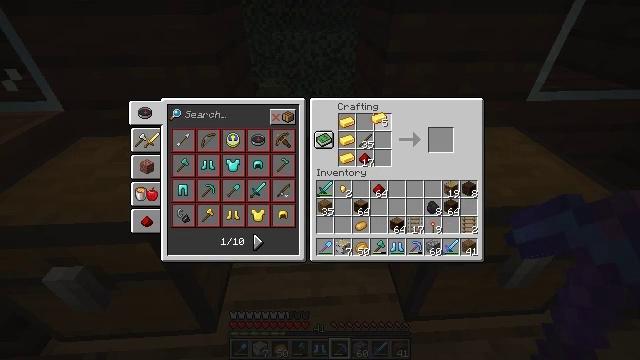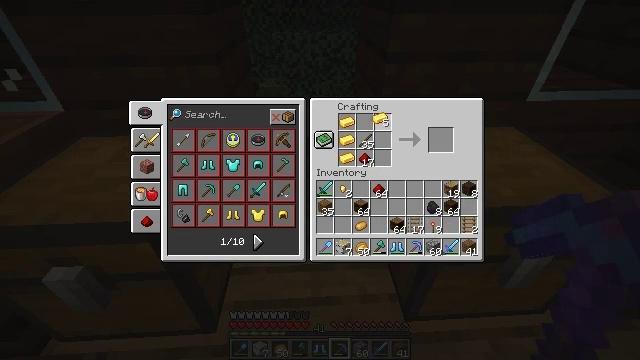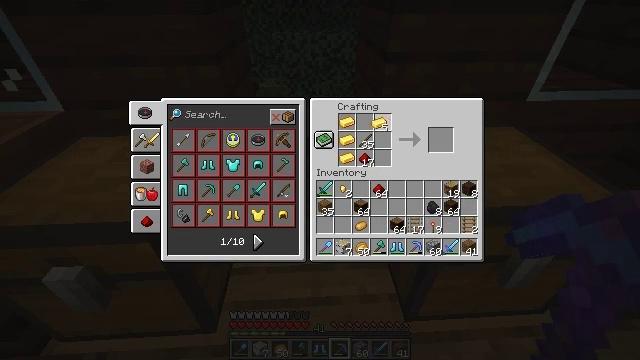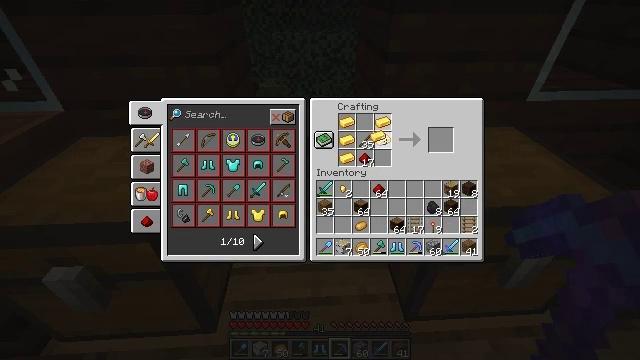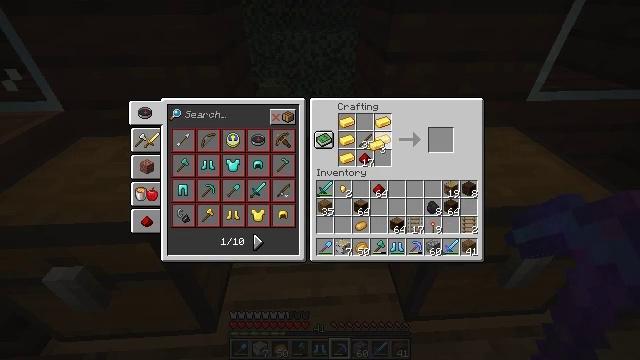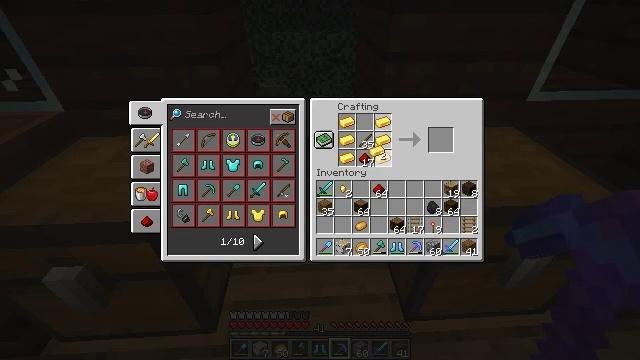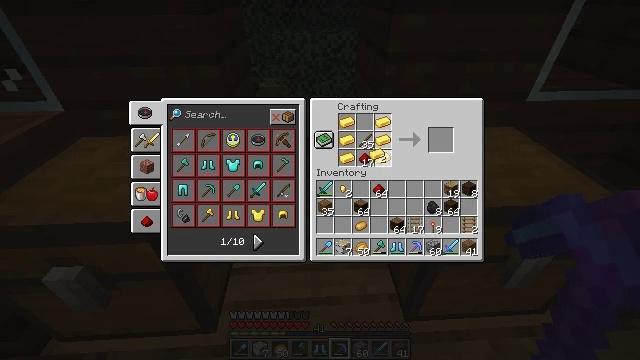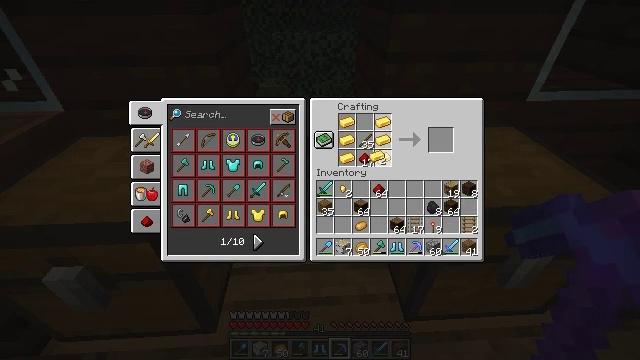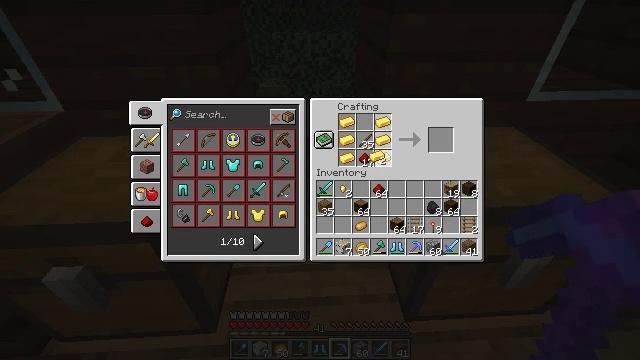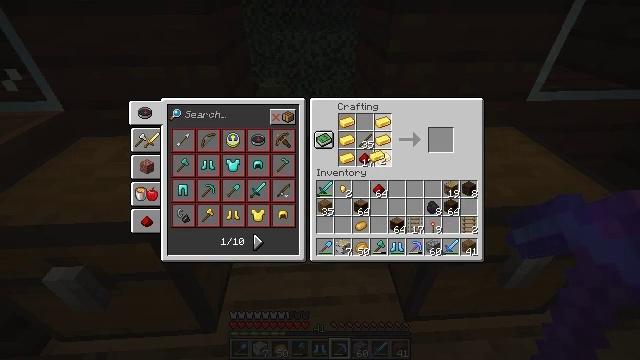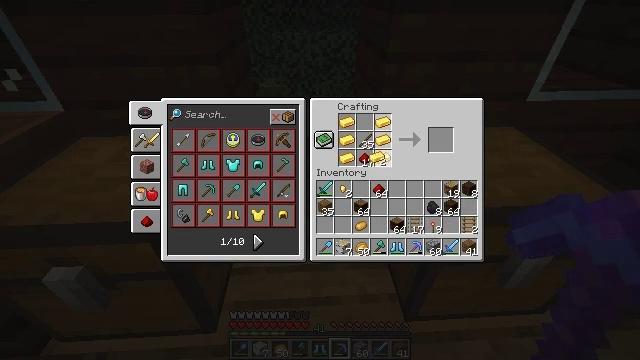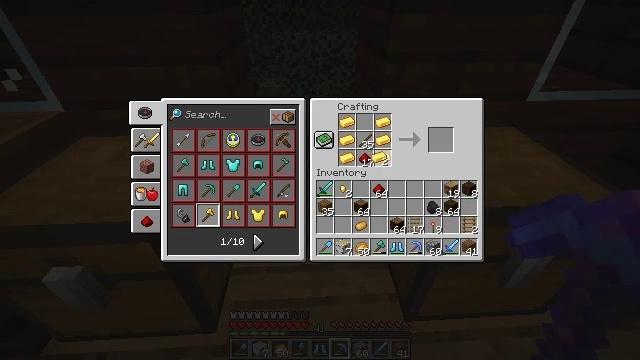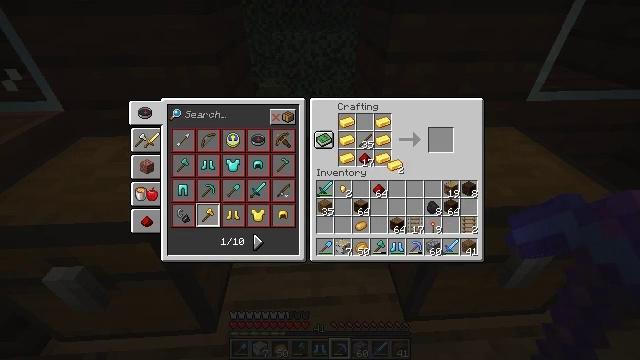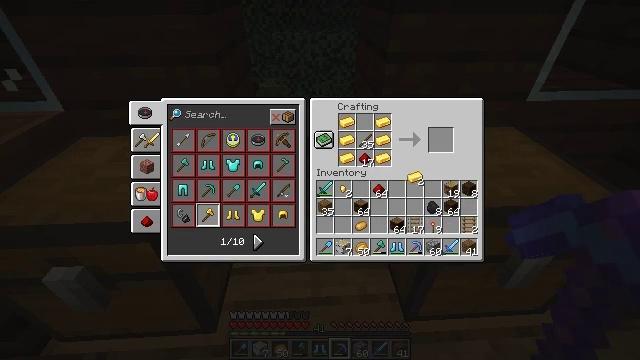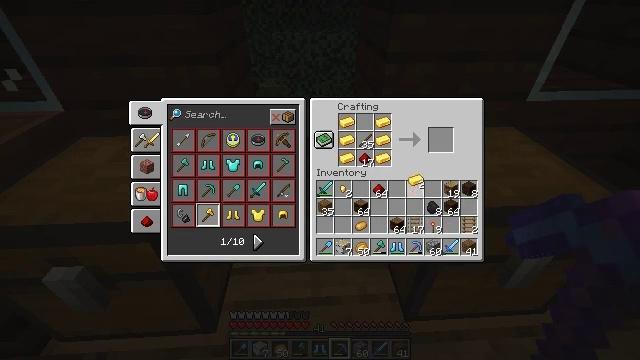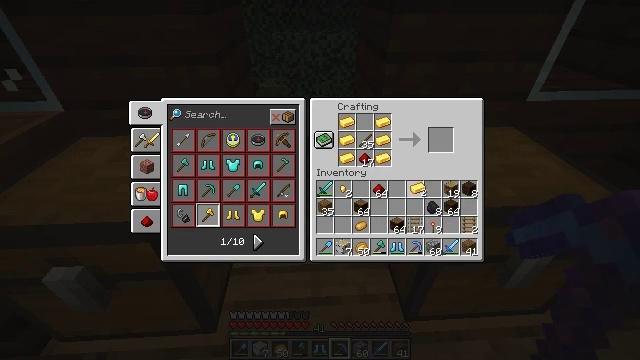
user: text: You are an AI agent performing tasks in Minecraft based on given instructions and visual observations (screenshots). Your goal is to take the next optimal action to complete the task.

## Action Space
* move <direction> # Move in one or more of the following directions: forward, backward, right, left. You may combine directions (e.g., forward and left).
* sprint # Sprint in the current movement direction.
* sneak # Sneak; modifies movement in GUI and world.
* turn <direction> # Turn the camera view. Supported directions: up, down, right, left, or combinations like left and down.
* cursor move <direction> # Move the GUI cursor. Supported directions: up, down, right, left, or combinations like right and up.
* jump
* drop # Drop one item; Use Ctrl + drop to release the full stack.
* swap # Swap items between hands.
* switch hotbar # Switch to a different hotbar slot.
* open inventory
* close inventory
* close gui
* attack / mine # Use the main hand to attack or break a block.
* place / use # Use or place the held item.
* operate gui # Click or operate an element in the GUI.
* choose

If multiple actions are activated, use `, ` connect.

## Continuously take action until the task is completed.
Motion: motion action
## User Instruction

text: Use sticks and gold to craft a powered rail.
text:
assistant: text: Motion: choose
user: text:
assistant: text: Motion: choose
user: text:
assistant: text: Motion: cursor move down, choose
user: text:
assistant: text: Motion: cursor move down, choose
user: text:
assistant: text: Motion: choose
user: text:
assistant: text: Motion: choose
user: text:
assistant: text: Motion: choose
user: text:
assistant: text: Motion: choose
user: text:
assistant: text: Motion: choose
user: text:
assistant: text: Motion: choose
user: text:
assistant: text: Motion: no_op
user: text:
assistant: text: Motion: cursor move right and down
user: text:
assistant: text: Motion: cursor move right and down
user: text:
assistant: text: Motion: no_op
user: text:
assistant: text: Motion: cursor move down
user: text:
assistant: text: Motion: no_op
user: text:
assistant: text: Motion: no_op
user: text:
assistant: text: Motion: operate gui
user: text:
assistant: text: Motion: operate gui
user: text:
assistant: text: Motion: operate gui
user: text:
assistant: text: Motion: no_op
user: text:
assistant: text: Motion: no_op
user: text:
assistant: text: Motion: no_op
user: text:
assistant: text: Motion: no_op
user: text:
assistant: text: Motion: no_op
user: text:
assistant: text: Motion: no_op
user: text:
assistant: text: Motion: cursor move up
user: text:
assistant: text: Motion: cursor move right and up
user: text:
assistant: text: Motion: sneak, cursor move up
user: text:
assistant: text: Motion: sneak